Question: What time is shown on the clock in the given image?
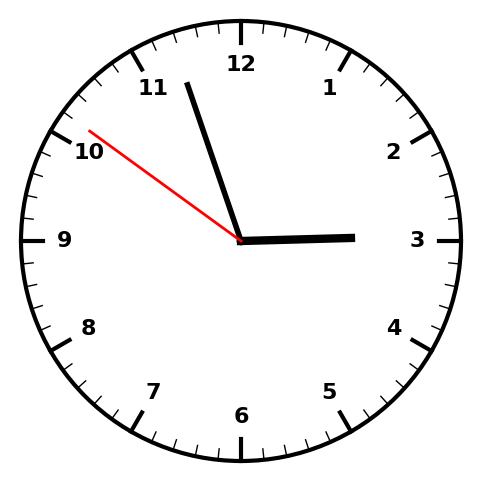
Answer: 02:56:51